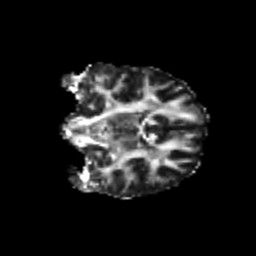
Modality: FA
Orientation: coronal
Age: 25
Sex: female
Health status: healthy
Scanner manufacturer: philips
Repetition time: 7.39 s
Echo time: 0.08599 s